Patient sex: M
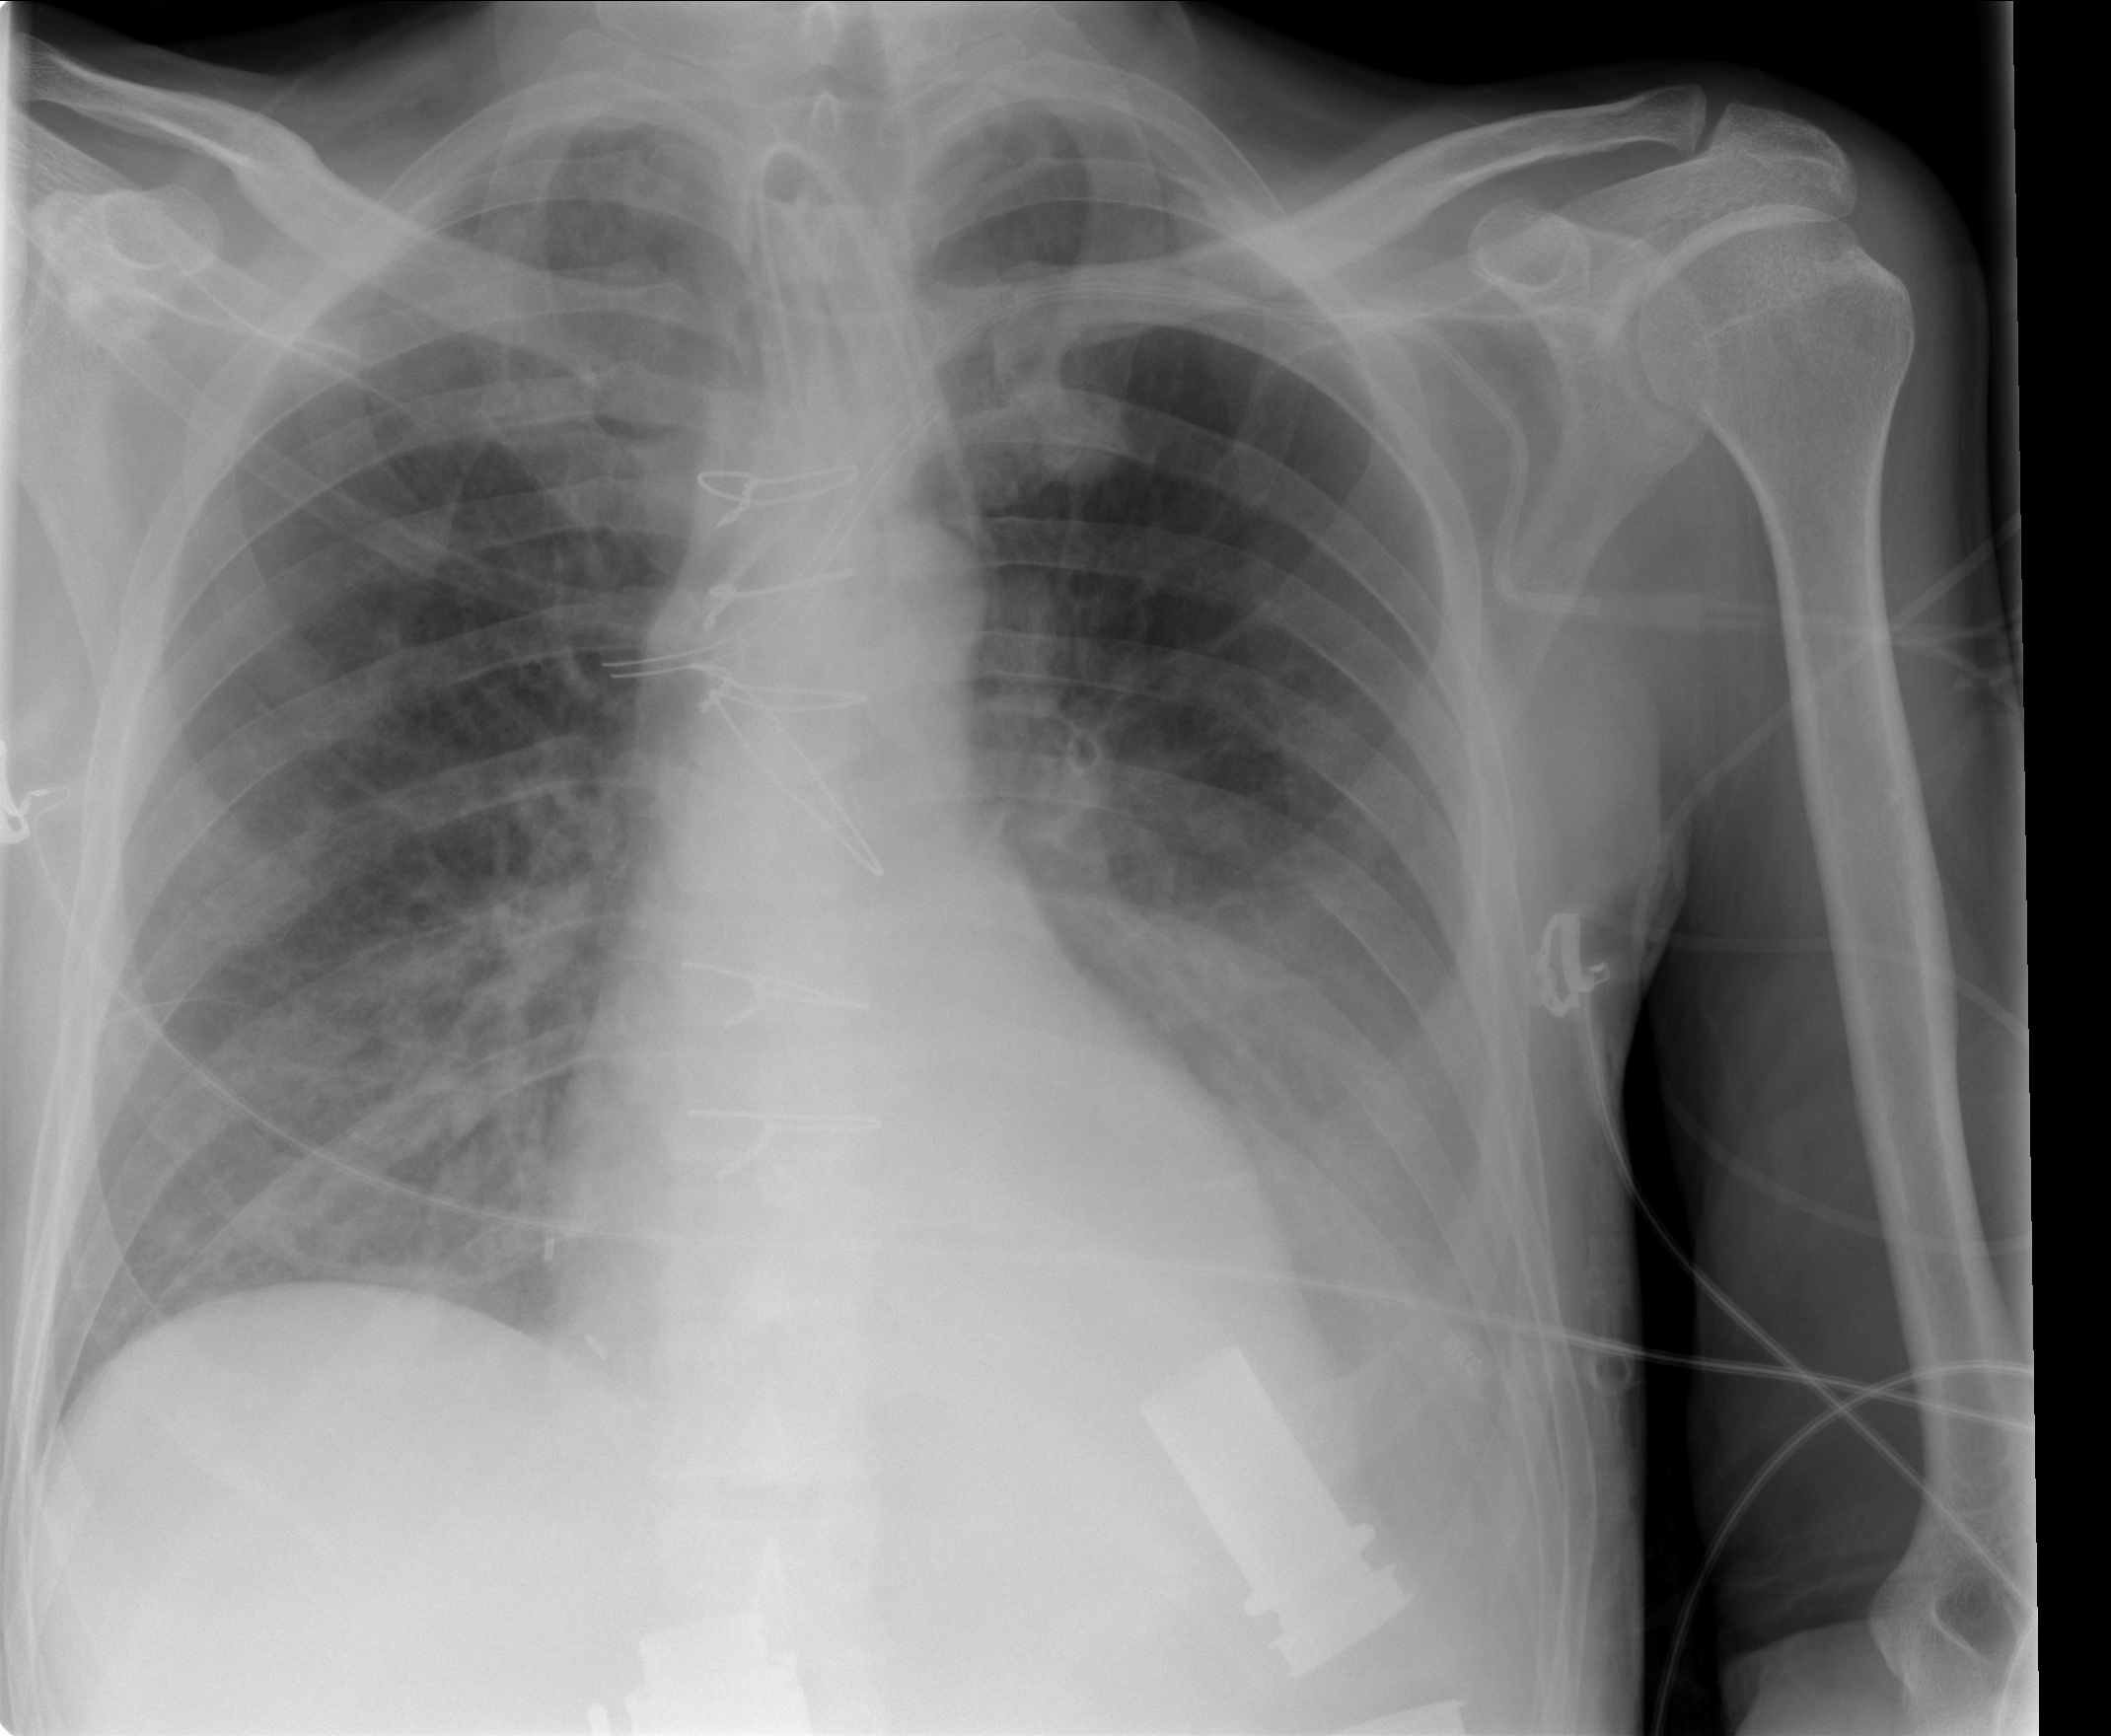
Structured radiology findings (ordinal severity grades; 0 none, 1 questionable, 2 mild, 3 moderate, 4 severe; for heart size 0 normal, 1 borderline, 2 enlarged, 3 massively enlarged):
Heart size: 0
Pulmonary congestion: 1
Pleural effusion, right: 0
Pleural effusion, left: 3
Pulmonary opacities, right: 2
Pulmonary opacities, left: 0
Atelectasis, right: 1
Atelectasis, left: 2